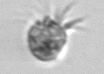
Label: Ciliophora